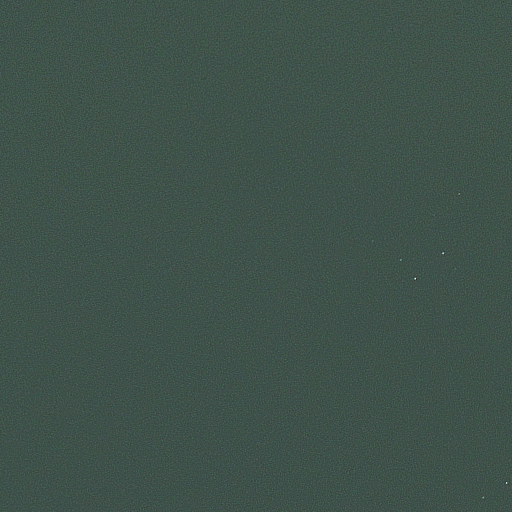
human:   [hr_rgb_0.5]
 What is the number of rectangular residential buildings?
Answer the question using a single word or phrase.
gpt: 0

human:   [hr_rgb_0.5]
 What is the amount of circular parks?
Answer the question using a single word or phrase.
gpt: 0

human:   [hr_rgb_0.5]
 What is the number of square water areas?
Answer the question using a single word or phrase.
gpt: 0

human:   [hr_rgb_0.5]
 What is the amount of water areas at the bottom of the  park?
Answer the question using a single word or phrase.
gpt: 1

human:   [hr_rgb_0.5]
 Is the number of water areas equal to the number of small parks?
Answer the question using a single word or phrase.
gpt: no

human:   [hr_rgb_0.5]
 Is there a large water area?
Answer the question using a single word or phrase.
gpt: yes

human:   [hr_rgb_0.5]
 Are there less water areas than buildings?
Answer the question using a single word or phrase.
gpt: no

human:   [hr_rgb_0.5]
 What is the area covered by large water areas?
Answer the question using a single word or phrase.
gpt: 10631m2

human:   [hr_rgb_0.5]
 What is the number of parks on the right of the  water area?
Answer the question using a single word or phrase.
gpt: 1

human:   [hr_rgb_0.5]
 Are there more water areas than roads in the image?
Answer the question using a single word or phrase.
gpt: yes

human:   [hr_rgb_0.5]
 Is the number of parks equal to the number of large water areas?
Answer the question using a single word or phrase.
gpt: yes

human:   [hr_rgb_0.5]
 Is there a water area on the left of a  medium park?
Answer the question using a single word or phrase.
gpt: no

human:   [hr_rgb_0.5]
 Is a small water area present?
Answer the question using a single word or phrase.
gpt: no

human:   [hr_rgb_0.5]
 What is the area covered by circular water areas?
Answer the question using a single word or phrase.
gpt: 0m2

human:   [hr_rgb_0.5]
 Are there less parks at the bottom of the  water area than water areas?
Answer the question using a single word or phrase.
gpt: yes

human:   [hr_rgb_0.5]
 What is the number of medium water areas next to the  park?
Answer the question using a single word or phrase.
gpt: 0

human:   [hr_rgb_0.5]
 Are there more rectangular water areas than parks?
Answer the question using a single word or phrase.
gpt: no

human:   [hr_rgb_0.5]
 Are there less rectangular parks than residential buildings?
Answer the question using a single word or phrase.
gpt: no

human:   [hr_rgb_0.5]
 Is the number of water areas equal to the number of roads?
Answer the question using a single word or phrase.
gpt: no

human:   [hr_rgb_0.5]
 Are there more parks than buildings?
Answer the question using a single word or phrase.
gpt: yes

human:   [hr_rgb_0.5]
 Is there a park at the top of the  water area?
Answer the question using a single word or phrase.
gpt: yes

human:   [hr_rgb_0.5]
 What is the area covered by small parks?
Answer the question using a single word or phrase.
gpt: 0m2

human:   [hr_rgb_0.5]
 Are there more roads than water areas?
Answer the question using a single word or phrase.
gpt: no

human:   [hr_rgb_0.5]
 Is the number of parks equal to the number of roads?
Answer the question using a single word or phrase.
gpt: no

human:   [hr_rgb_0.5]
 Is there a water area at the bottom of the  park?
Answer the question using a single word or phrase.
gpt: yes

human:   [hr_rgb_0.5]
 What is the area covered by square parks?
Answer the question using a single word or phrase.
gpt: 0m2

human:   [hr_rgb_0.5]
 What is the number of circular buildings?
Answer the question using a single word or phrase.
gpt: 0

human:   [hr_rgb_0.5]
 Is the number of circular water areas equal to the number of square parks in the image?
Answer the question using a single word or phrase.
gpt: yes

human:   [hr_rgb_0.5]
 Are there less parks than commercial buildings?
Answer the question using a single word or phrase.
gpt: no

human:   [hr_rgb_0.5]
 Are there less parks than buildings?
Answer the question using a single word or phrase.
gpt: no

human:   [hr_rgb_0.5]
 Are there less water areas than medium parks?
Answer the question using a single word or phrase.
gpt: no

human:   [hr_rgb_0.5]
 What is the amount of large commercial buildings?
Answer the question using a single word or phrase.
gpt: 0

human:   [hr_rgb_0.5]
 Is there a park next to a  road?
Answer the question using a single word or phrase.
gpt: no

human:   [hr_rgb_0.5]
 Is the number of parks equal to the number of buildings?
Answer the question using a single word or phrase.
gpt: no

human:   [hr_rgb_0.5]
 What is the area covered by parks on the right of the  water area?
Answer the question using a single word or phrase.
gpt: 10631m2

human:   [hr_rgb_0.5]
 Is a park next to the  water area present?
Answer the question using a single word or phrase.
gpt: yes